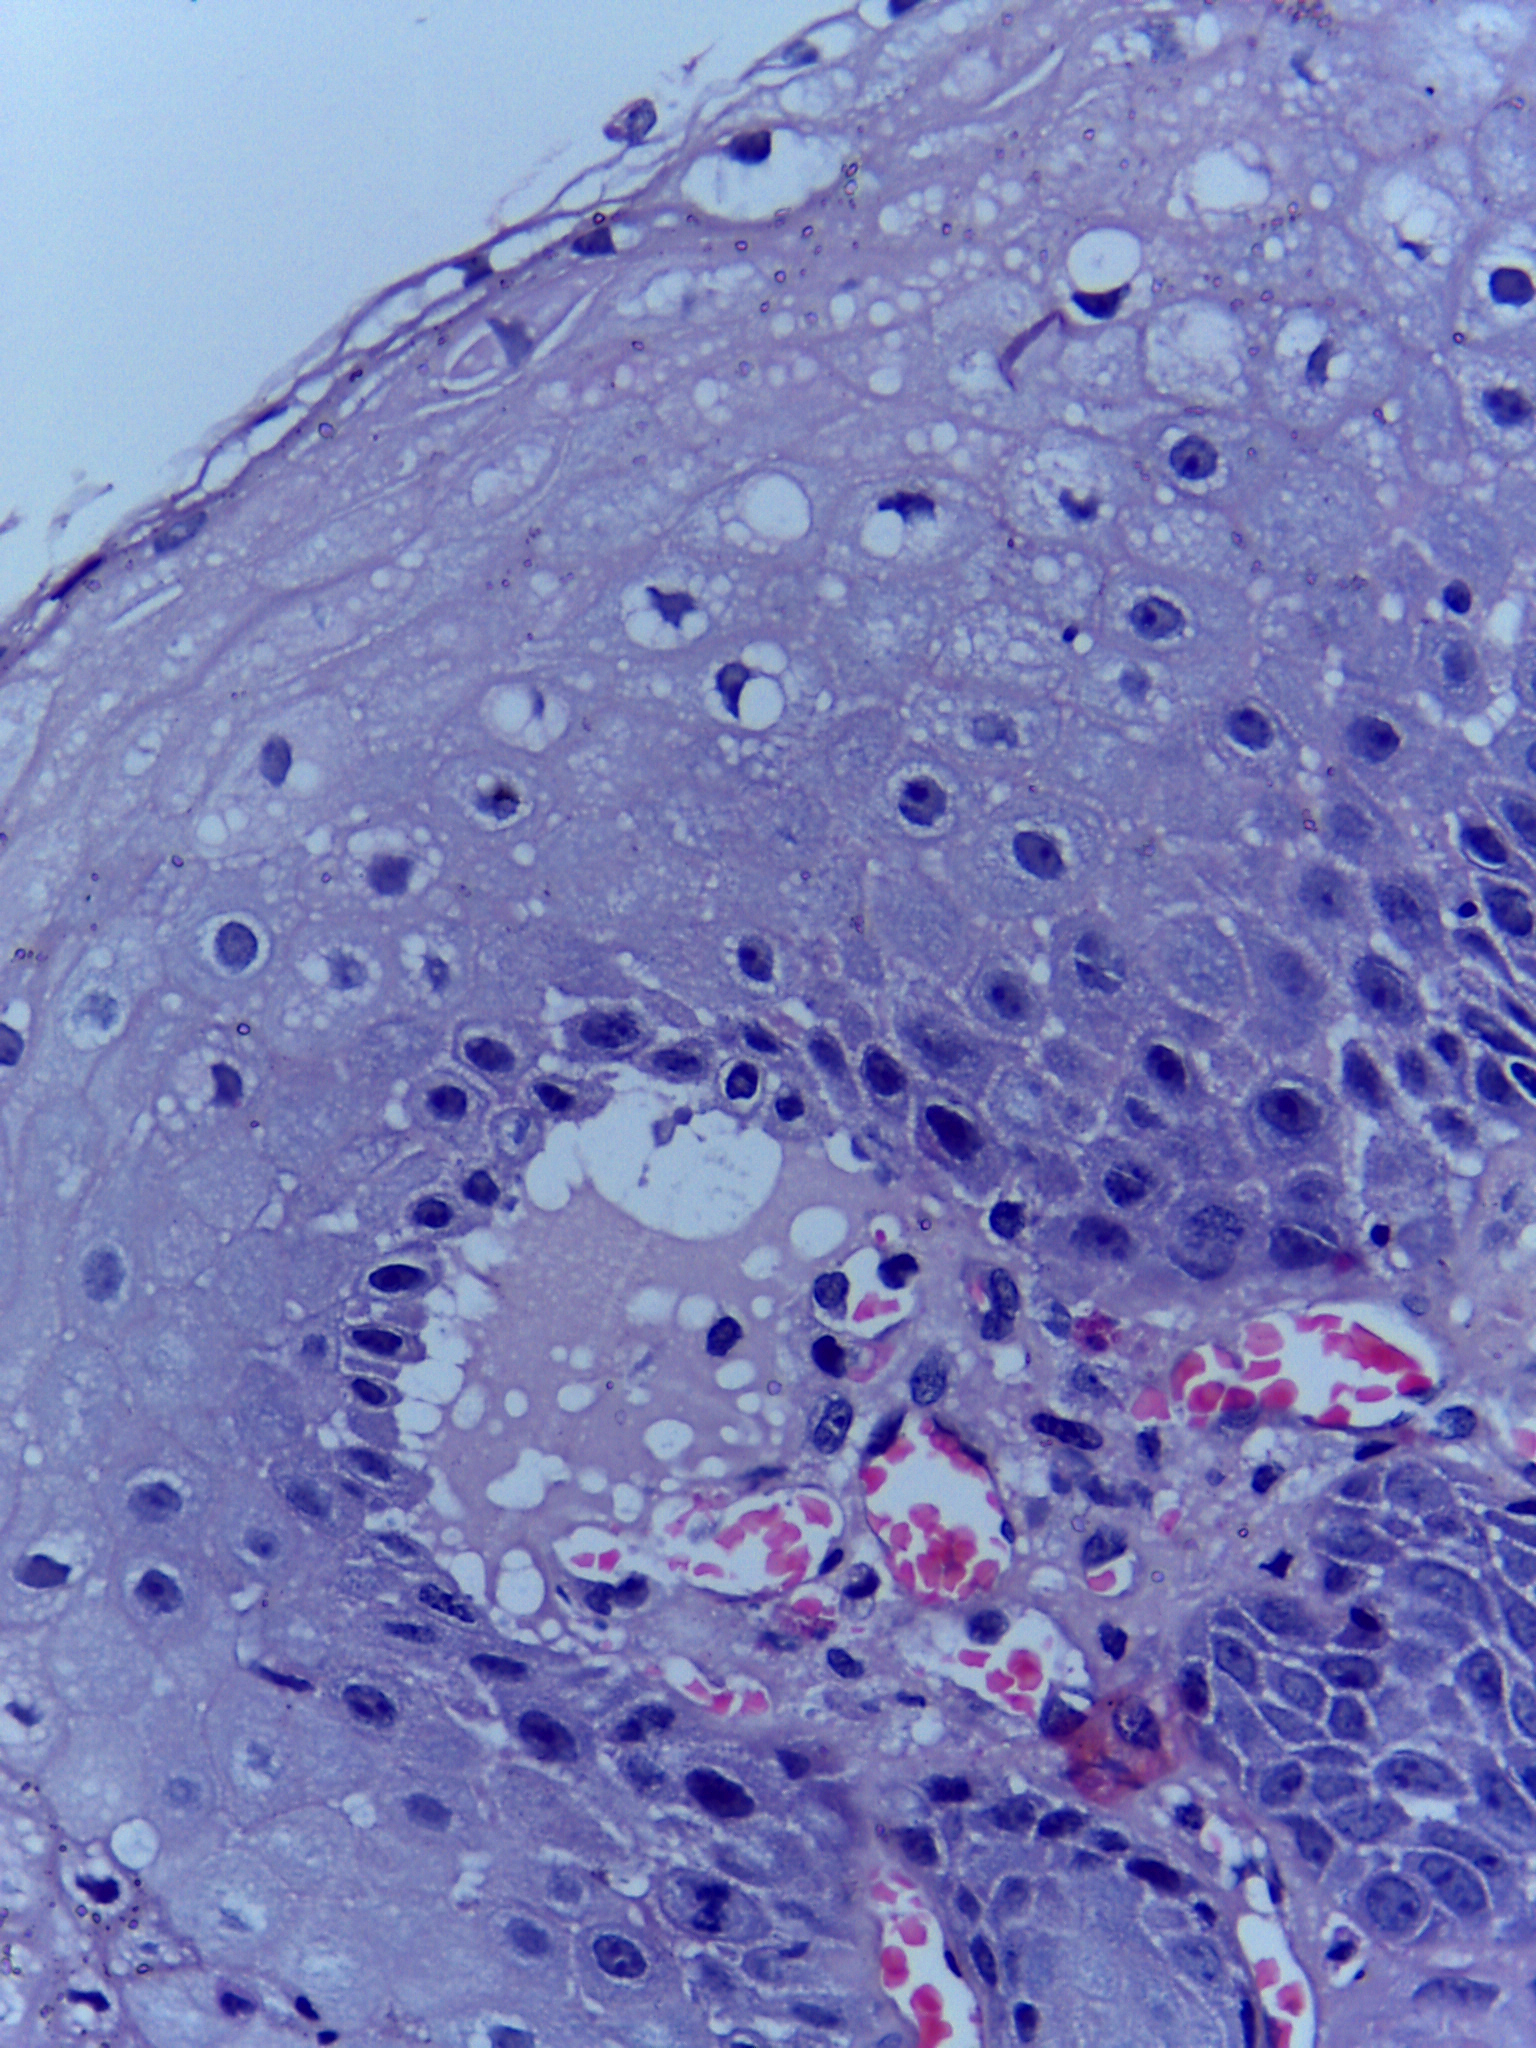
Diagnosis: OSCC